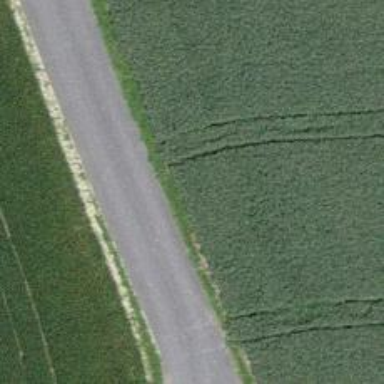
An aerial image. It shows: Unclassified road.